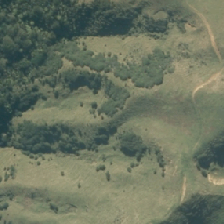
Land cover: grose_broom